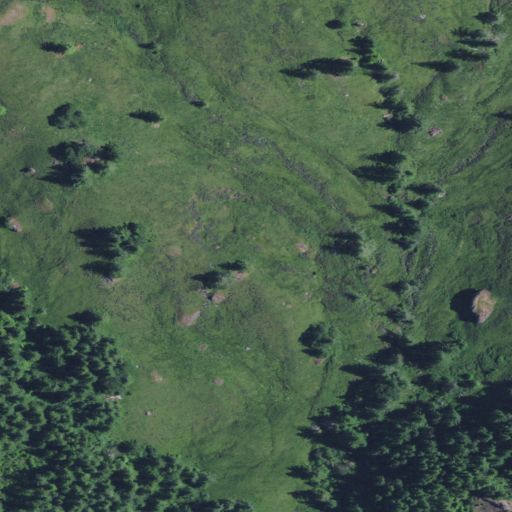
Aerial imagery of plain(s) in Oregon named Tent Prairie containing shrub, evergreen forest, and mixed forest